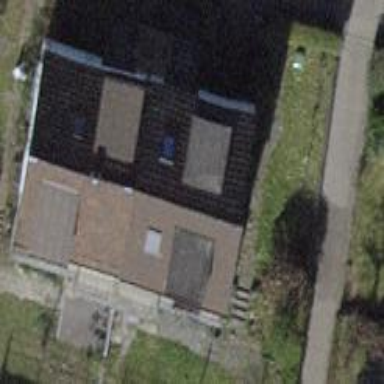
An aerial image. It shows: Semidetached house.